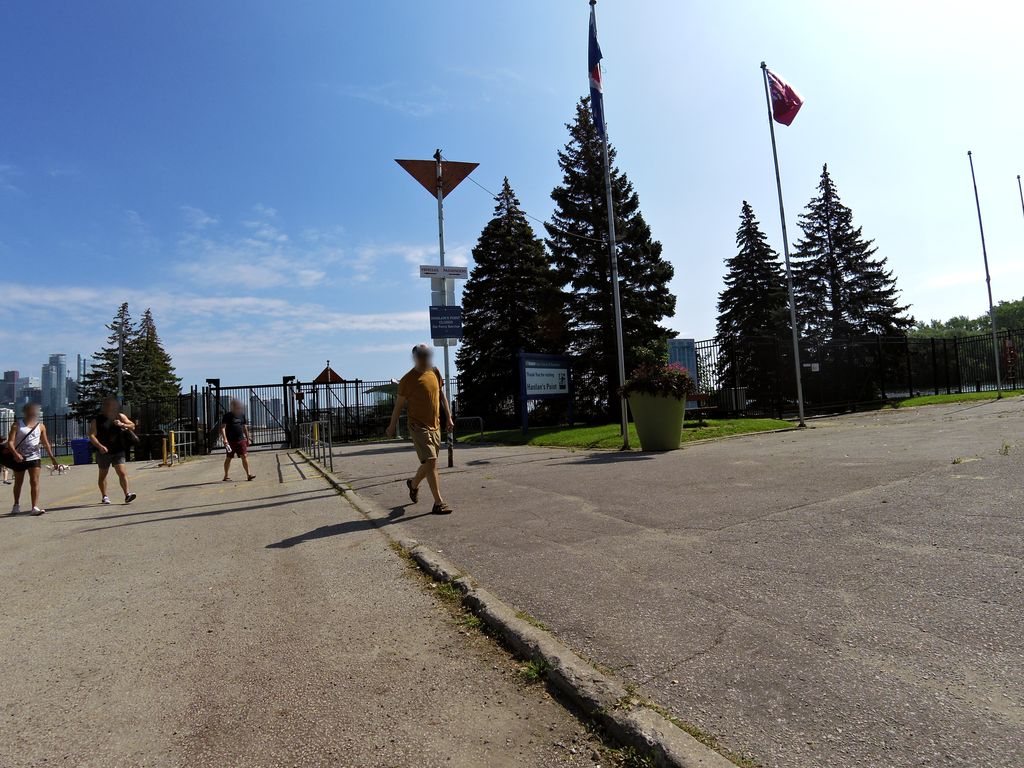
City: toronto